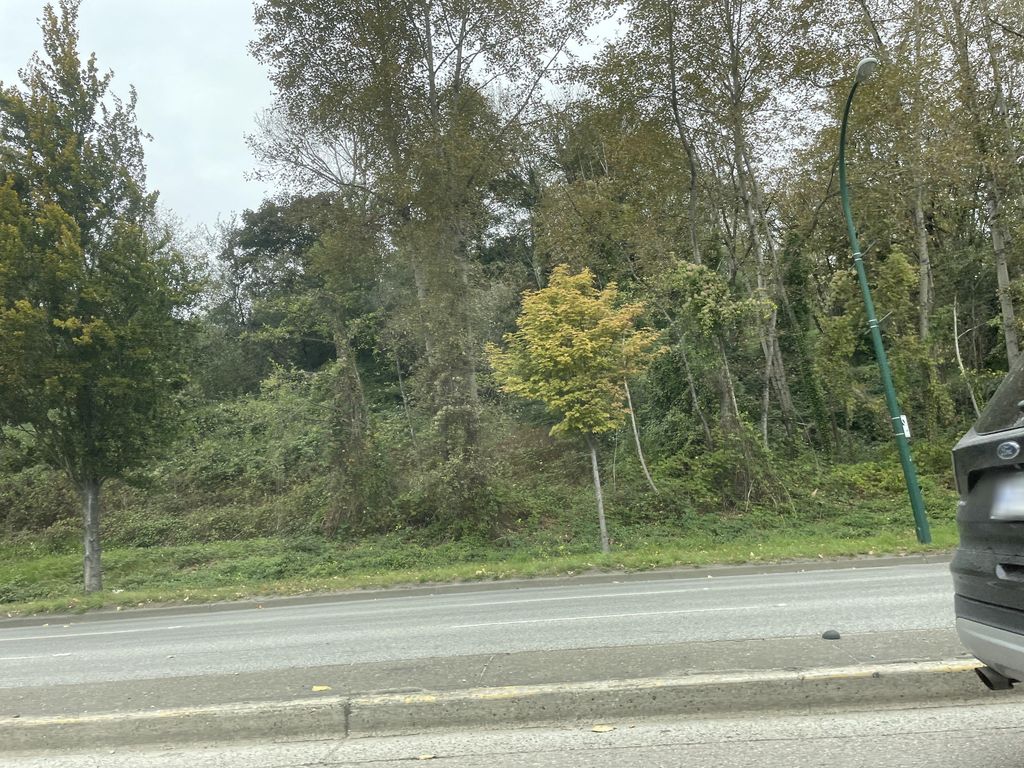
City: vancouver